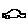
Label: car